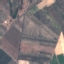
Label: PermanentCrop